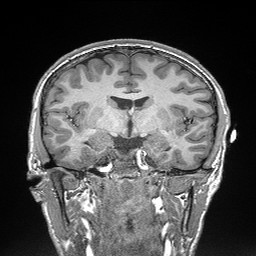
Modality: T1w
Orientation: sagittal
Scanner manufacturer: siemens
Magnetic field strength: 3 T
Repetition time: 2.3 s
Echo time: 0.00298 s